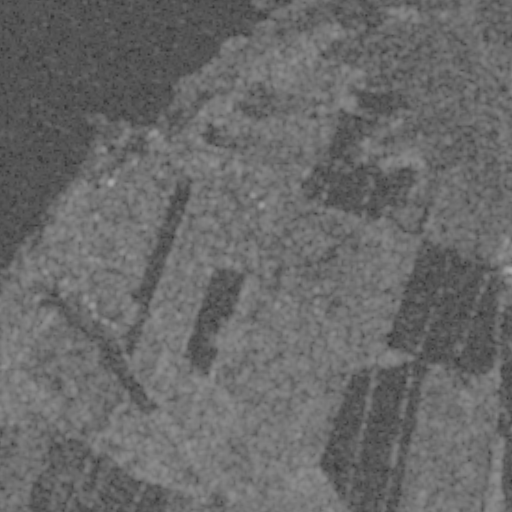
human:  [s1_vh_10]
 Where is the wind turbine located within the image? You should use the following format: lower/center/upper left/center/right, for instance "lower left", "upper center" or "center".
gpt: The wind turbine is located in the center right of the image.
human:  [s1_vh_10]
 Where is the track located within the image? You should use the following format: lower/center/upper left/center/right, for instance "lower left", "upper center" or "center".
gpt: There is no track in the image.

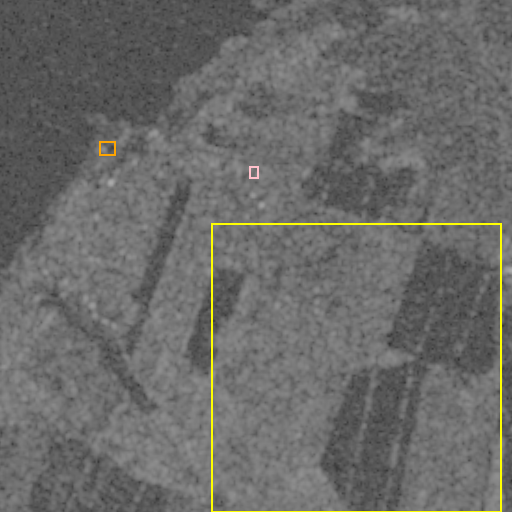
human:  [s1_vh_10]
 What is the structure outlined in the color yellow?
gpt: The structure outlined in yellow is a crop field.
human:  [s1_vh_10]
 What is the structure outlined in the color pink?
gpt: The structure outlined in pink is a park.
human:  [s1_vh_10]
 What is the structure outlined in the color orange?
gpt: The structure outlined in orange is a parking lot.
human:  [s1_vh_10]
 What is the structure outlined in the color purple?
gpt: There is no purple outline.